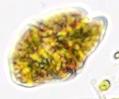
Label: Akashiwo